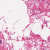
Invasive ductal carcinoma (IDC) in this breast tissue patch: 0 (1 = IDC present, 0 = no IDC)